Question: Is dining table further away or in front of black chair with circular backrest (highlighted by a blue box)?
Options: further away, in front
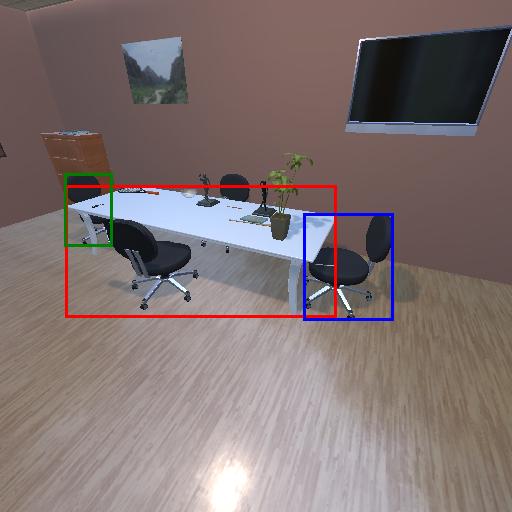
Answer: further away